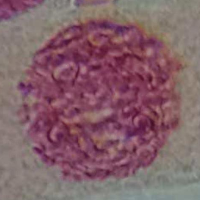
Label: prophase